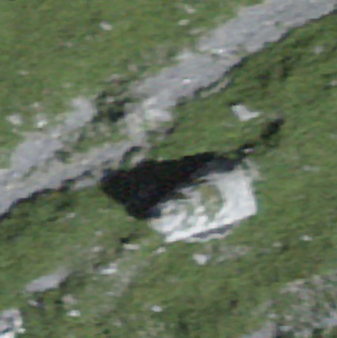
Label: bouldering_area